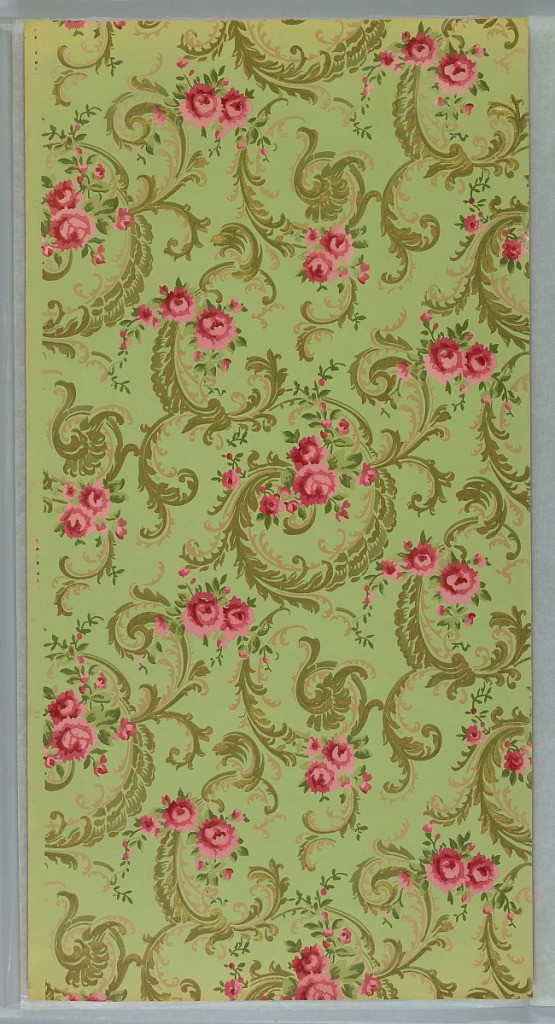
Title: Sidewall
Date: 1905–1915
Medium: Machine-printed paper, liquid mica
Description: On green-tan ground, scrolls in green and gold with clusters of pink roses throughout.